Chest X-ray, PA view. Patient: 50 years old, sex F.
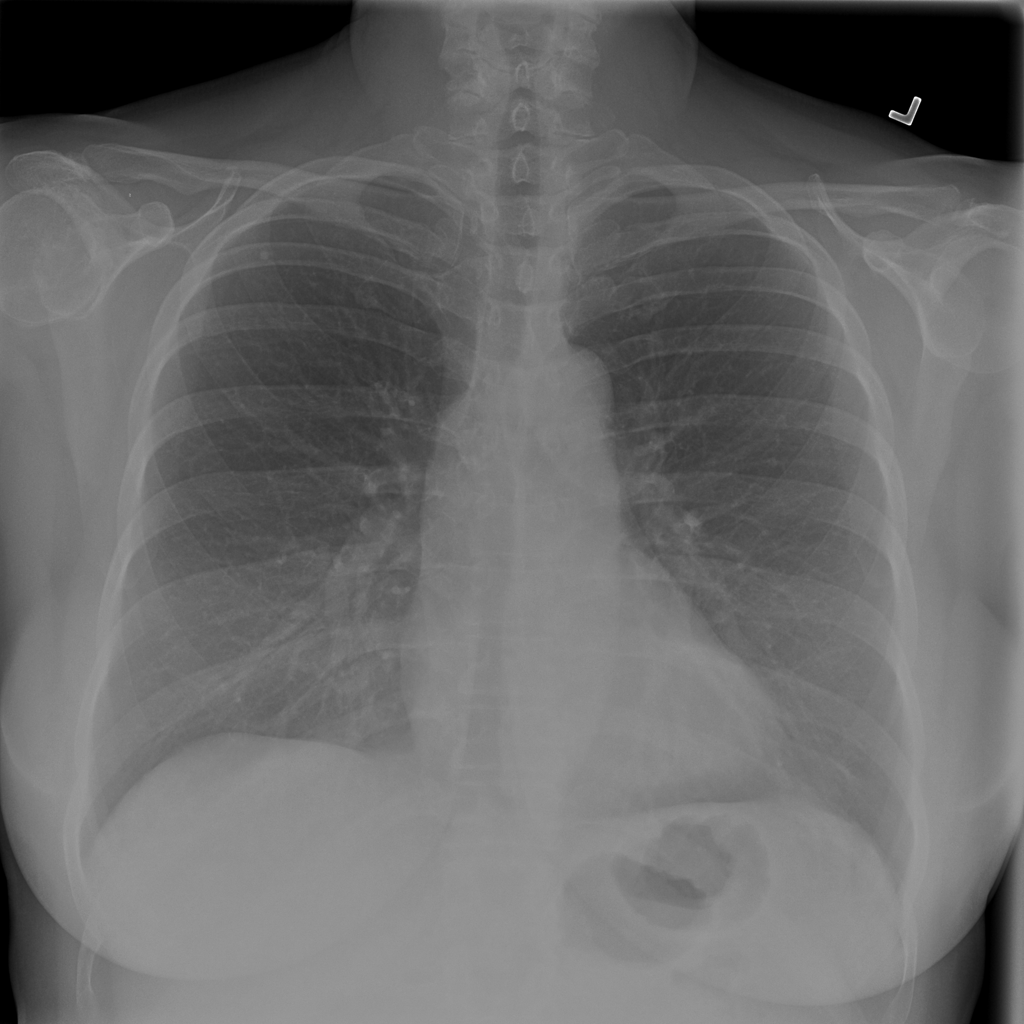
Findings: No Finding